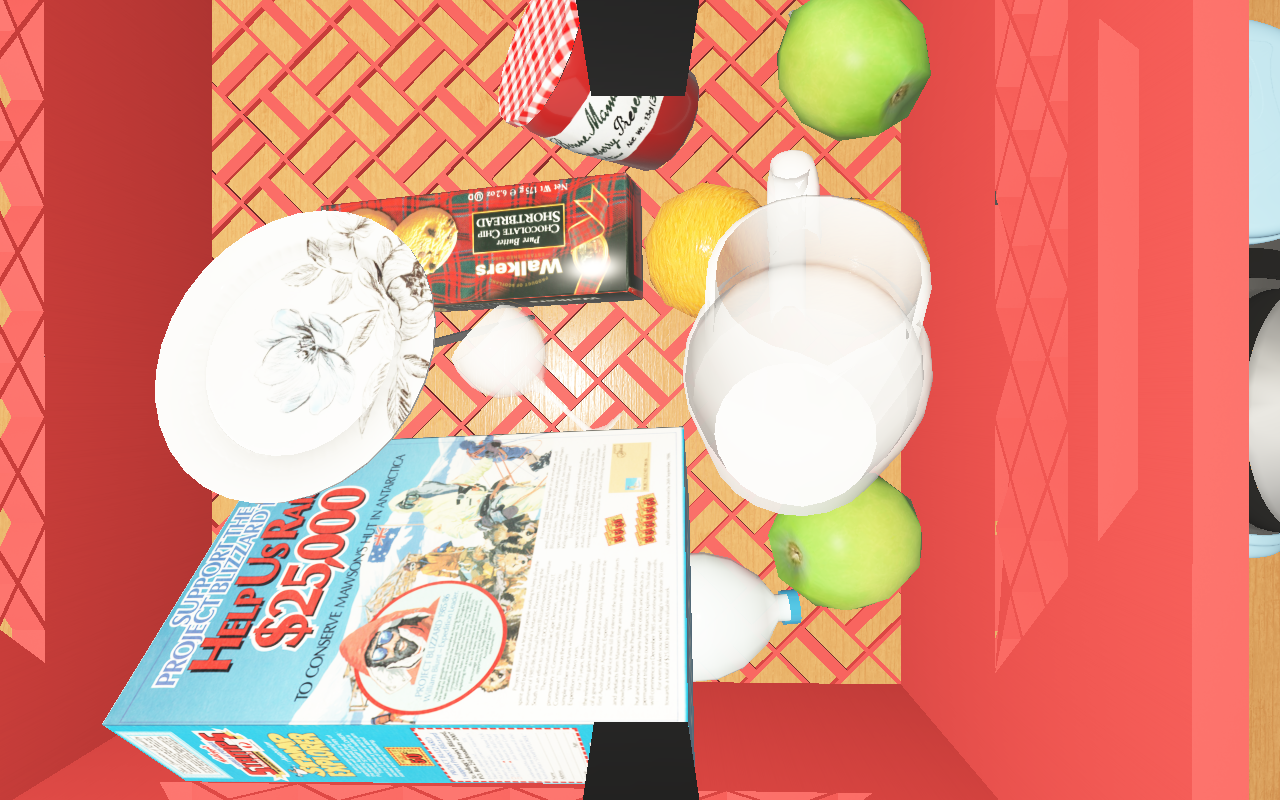
Objects in the scene:
carafe
water bottle
apple
orange
jam jar
cereal box